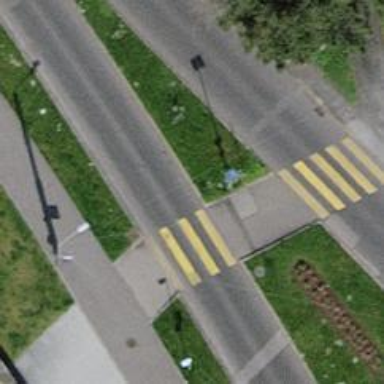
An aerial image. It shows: Uncontrolled road crossing.